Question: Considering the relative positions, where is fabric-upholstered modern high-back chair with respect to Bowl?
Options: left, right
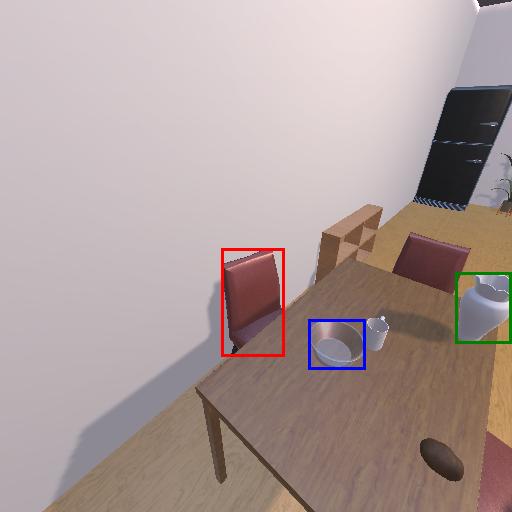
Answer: left